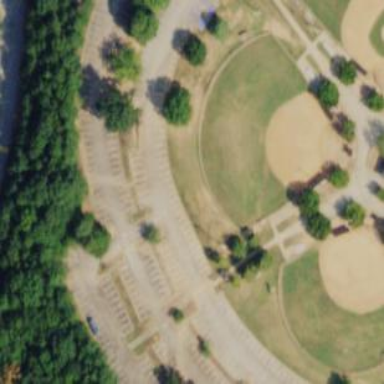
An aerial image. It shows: Softball pitch for leisure and sport activities.